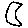
Label: moon